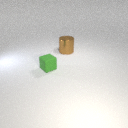
small green rubber cube in front of large brown metal cylinder